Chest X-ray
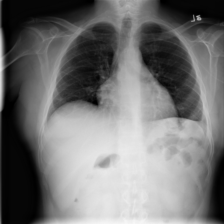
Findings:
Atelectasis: positive
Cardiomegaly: negative
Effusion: negative
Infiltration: negative
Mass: negative
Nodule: negative
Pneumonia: negative
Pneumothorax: negative
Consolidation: negative
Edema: negative
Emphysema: negative
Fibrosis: negative
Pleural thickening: negative
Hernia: negative